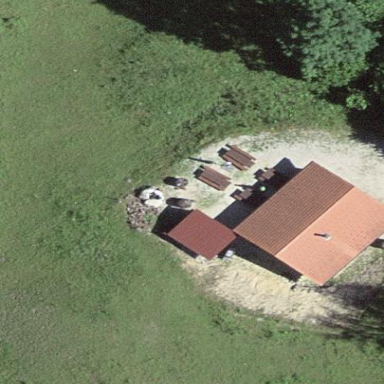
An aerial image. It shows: Hut.